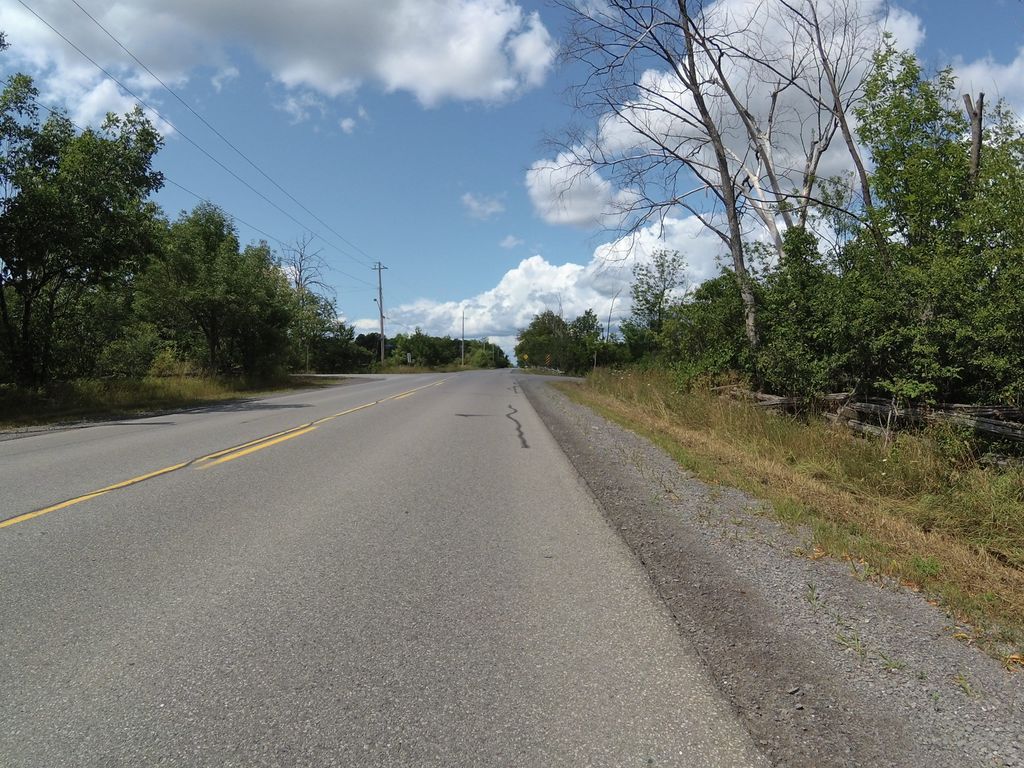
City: ottawa-gatineau